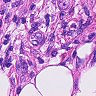
Metastatic tissue present: yes